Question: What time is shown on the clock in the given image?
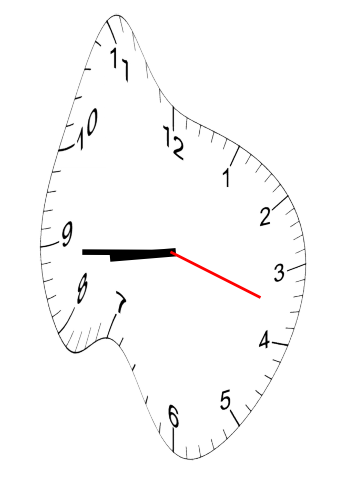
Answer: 08:44:18